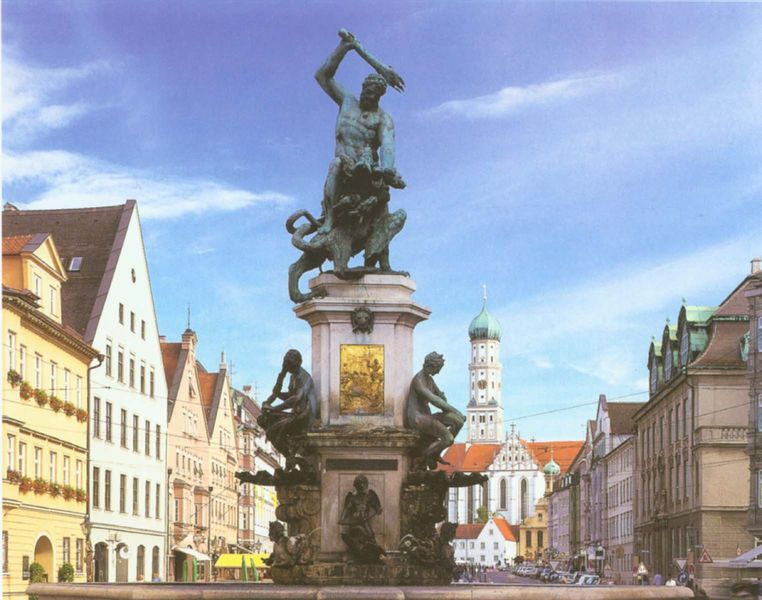
Titel: Herkulesbrunnen in Augsburg
Künstler: Adriaen de Vries
Standort: Augsburg (EU - D - B)
Schlagwörter: flügel, gruppe, held, himmel, mann, wasser, grün, kirchturm, sitzen, stadt, grau, männer, dach, haus, architektur, barock, sockel, stein, häuser, kirche, figur, gold, gotik, brunnen, turm, engel, statue, schwanz, dächer, markt, platz, figuren, bronze, podest, foto, zwiebelturm, münchen, dom, kupfer, knüppel, kämpfen, photo, griechisch, krieger, marktplatz, löwe, heilige, herkules, keule, drachen, drache, georg, kriche, maximilianstraße, augsburg, neptun, bern, st. ulrich, herkulesbrunnen, schätzler palais, brunngen